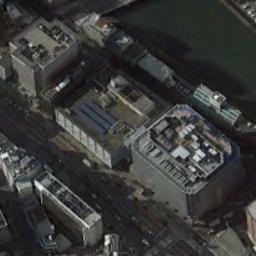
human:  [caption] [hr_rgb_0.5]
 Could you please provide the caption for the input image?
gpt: A commercial area has lots of buildings of different heights and a road goes through the commercial area while the lawn is behind the commercial area .

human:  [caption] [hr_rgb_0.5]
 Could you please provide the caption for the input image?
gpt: Buildings vary in size and height .

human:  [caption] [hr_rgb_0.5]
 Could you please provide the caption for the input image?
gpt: In a commercial area there are several tall buildings of different shapes and several roads with many cars  There is a river beside the buildings .

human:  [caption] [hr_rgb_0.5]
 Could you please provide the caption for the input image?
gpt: The commercial area is next to a river .

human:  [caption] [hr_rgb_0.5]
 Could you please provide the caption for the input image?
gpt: There are buildings by the roadside in commercial area .